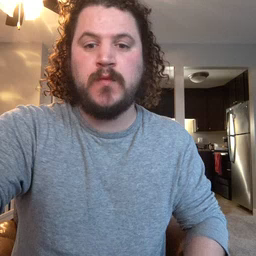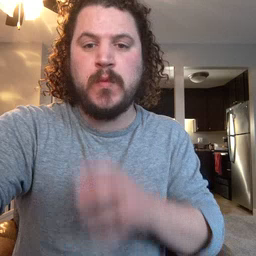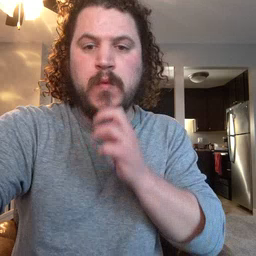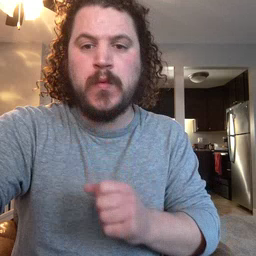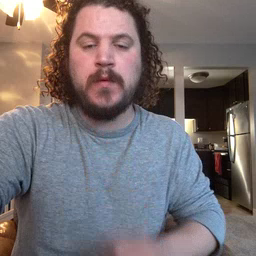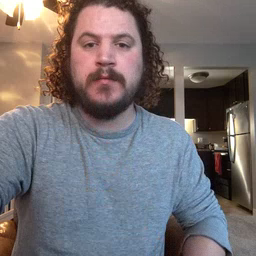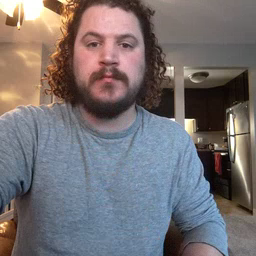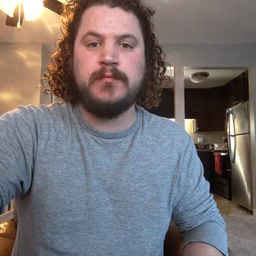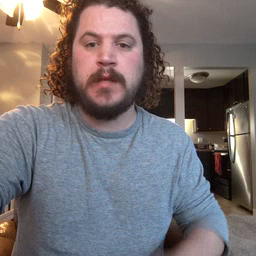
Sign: old